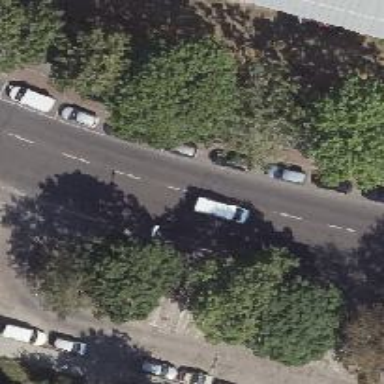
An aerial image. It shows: Tertiary road with asphalt surface. There are separate sidewalks and cycle track. The road has lane markings and parallel on-street parking on the left side.